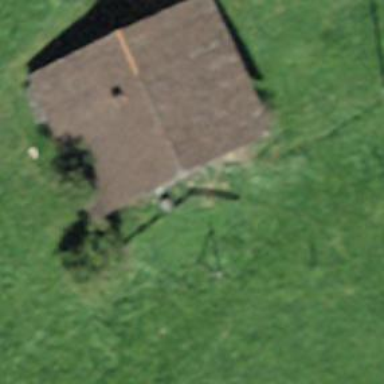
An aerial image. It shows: Farm building.